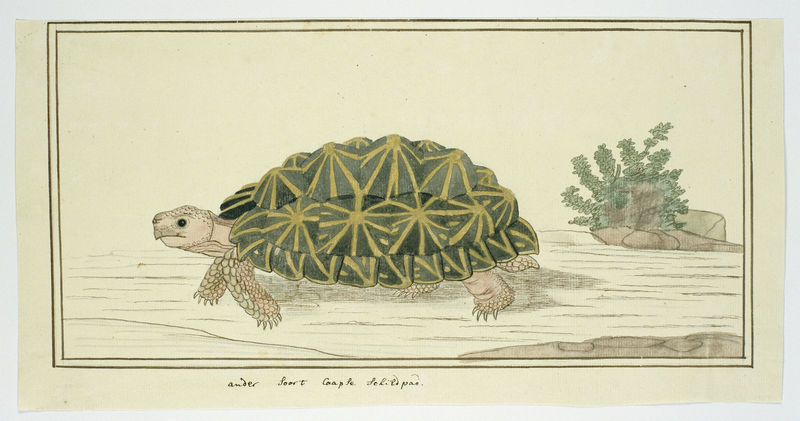
Titel: Kaapse landschildpad (Psammobates tentorius)
Künstler: Robert Jacob Gordon
Standort: Amsterdam
Institution: Rijksmuseum
Schlagwörter: schatten, grün, zeichnung, tier, muster, auge, pflanze, seitenansicht, panzer, schildkröte